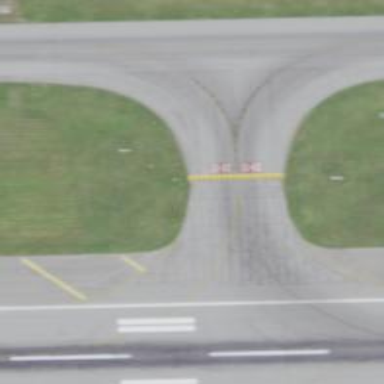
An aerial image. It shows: View of taxiway at the airport.